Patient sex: M
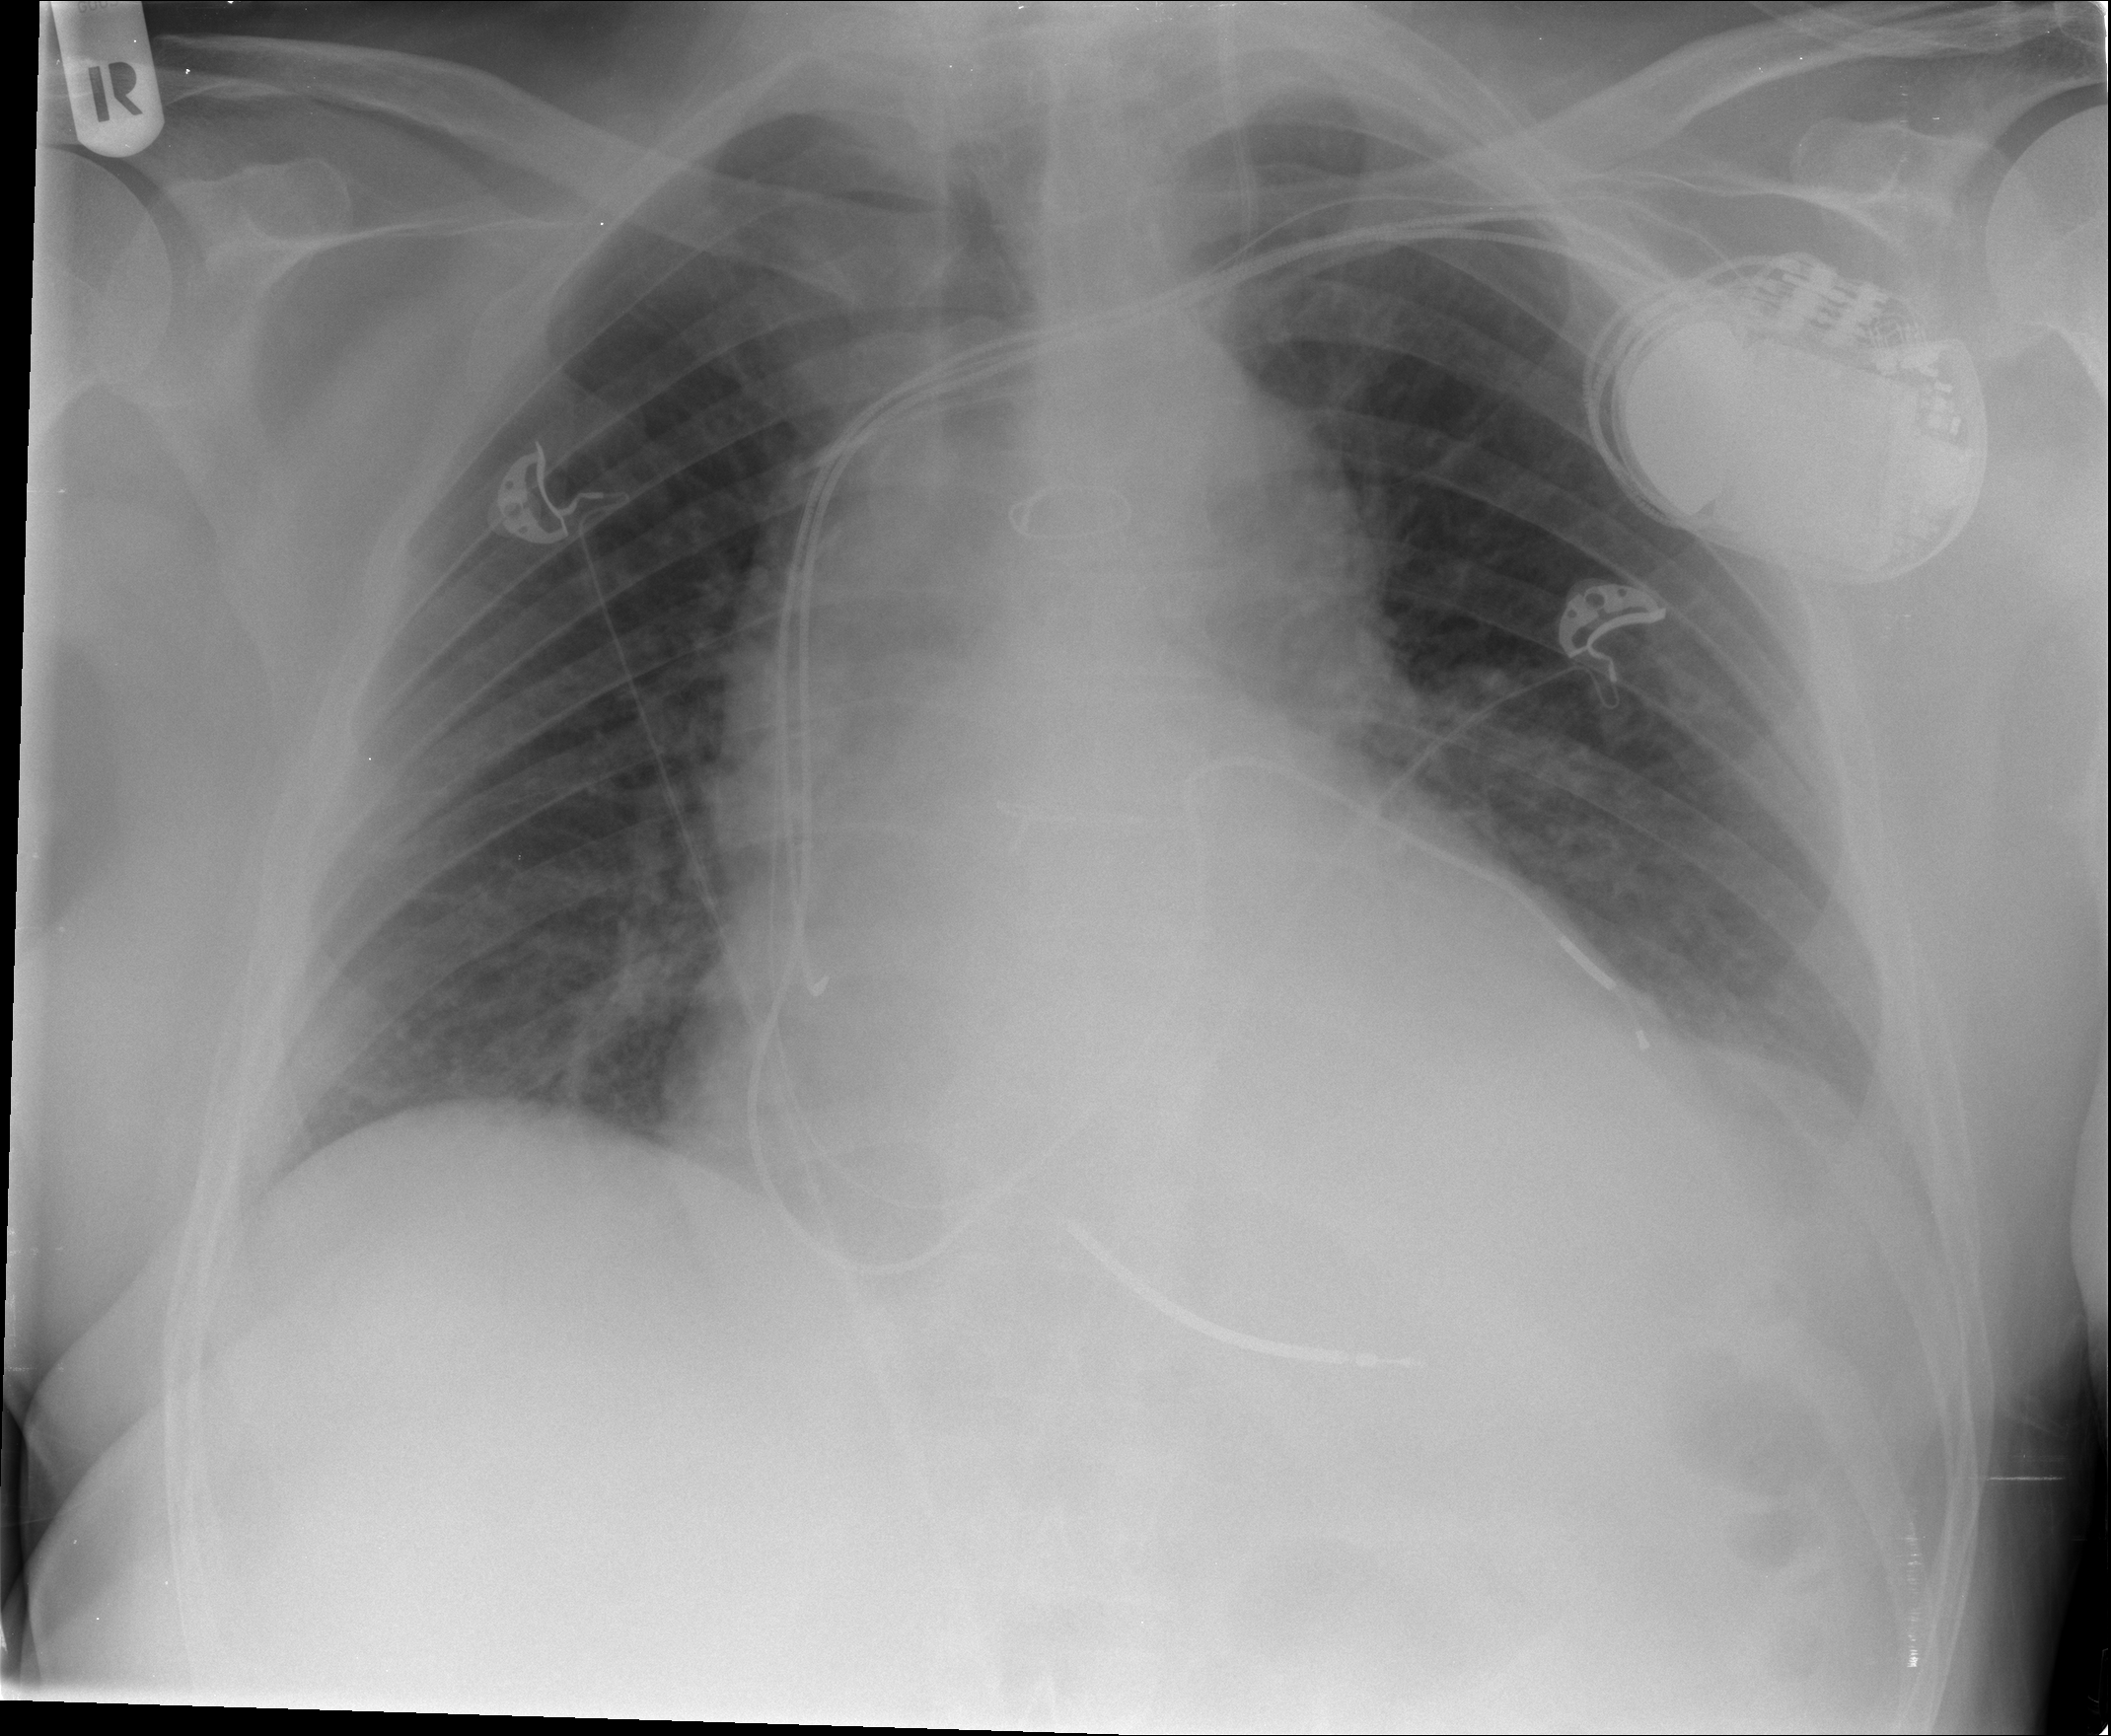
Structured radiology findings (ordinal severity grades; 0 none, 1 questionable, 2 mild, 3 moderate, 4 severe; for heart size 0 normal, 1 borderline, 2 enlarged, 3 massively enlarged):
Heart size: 2
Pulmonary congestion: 0
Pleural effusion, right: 0
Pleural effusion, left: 2
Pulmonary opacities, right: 0
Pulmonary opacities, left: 0
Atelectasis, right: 0
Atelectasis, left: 2